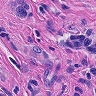
Metastatic tissue present: yes